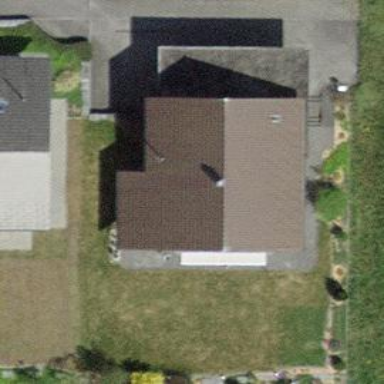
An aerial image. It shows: Residential building with gabled roof.